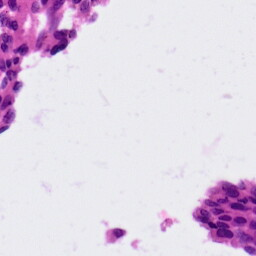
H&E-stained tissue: Ovarian